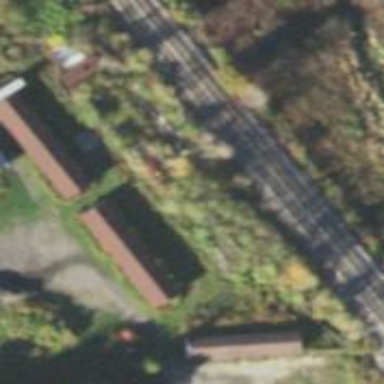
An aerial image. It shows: Disused railway spur.